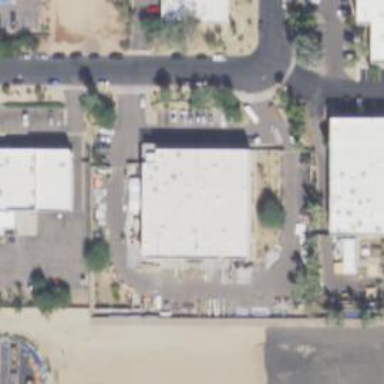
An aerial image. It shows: Building.